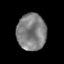
Tissue: prostate
Cell type: Epithelial cells
Senescence score: 0.1479
Nuclear area (px): 1054
Mean DAPI intensity: 127.123